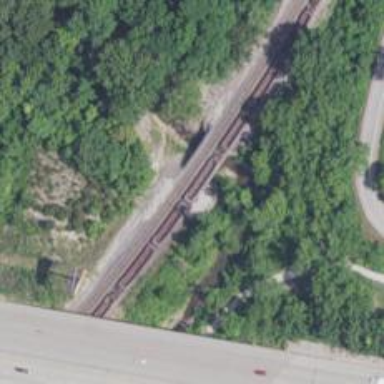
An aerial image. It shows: Railway bridge over siding rail service.